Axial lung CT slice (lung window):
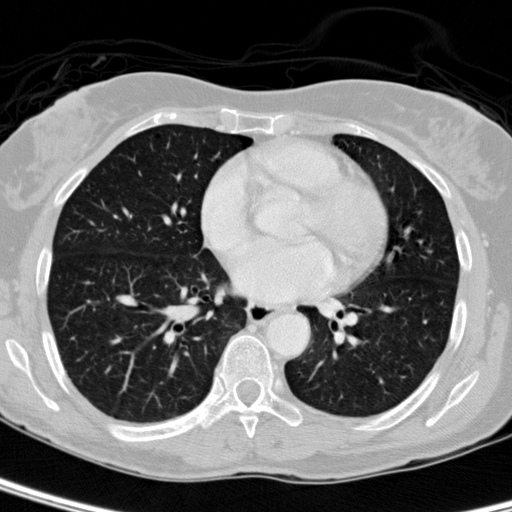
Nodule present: no